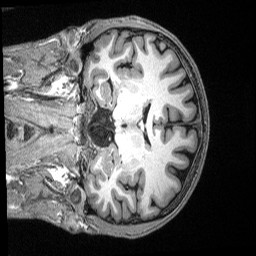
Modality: T1w
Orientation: coronal
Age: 25
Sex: male